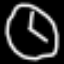
Label: clock